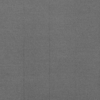
Label: dusty